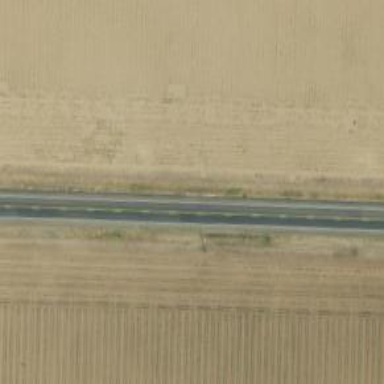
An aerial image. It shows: Secondary road with asphalt surface.